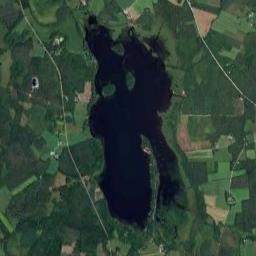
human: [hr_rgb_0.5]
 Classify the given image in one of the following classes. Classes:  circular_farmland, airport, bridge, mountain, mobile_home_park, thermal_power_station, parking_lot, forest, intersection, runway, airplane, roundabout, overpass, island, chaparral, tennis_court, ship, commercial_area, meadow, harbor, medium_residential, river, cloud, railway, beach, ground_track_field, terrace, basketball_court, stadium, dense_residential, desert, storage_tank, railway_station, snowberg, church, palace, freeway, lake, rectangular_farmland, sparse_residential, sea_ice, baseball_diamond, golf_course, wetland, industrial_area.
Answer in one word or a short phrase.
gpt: lake